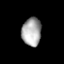
Tissue: skin
Cell type: Fibroblasts
Senescence score: 0.7118
Nuclear area (px): 534
Mean DAPI intensity: 169.429